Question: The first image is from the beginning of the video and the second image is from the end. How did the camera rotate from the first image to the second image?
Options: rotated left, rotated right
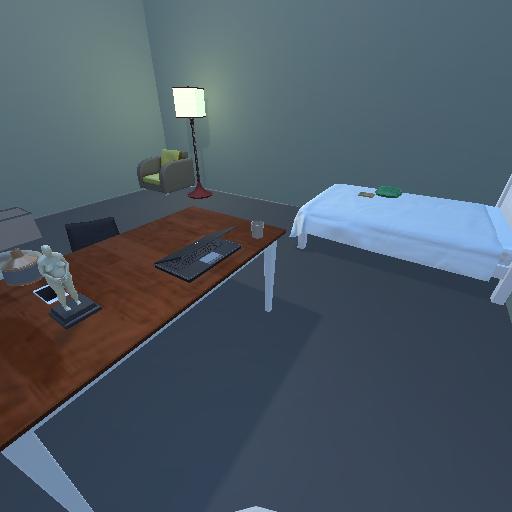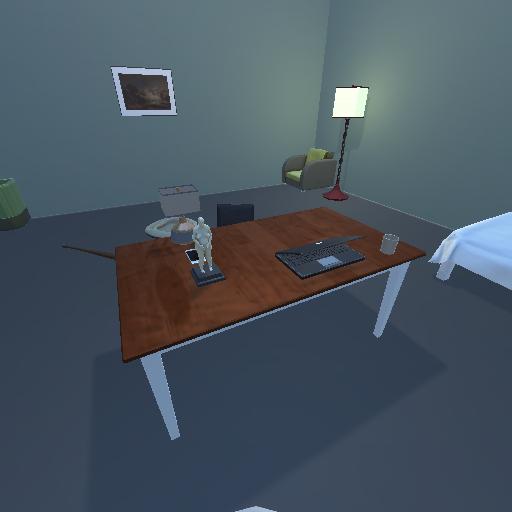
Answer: rotated left